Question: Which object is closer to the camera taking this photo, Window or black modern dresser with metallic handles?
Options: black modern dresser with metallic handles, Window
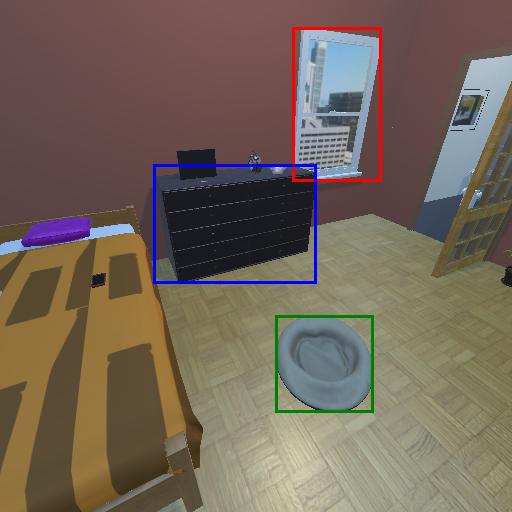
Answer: black modern dresser with metallic handles